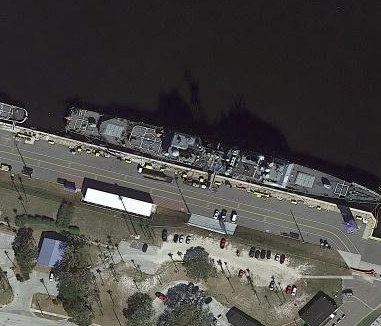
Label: Ticonderoga-class_cruiser